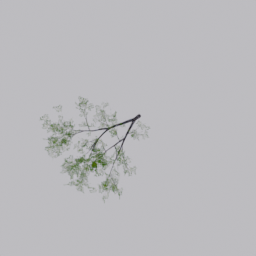
Label: nature